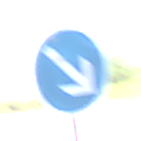
Verkehrszeichen: VorgeschriebeneVorbeifahrtRechts
Umgebung: Roofed, Underpass
Tageszeit: Midday
Wetter: Clear
Licht: Natural
Jahreszeit: NotSpecified
Kontrast: LowContrast